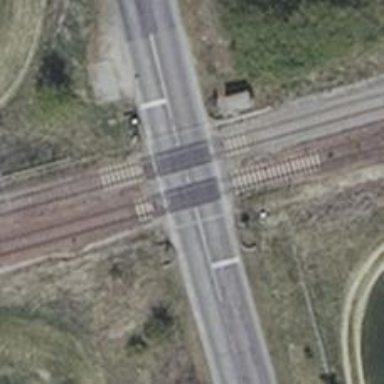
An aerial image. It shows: Level crossing along the railway.